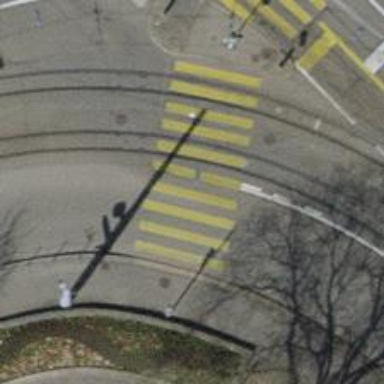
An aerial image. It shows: Tram crossing on the railway.